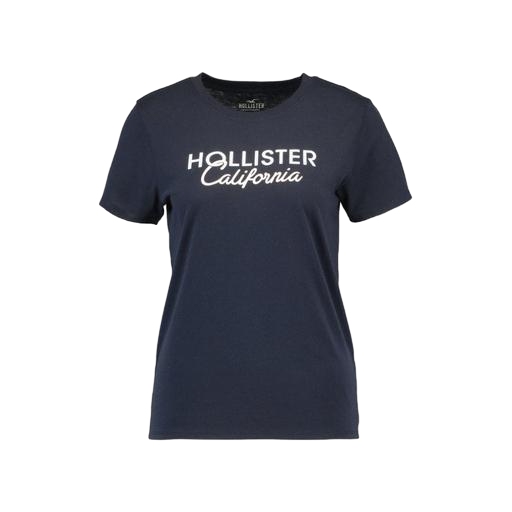
regular t-shirt, logo-embroidered top, studio cool tee blue, white background